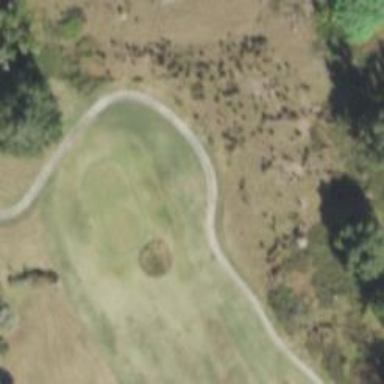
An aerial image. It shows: Path for golf carts.